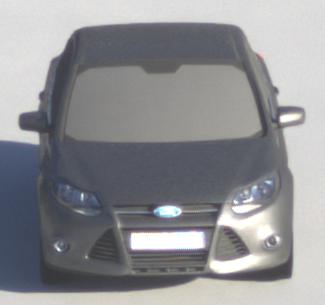
Make: Ford
Model: Focus 1.6 Ti-VCT
Detailed model: Focus (III)
Model produced from: 2011/09
Model produced until: 2014/09
Doors: 5
Color: gray
Road condition: dry road
Daytime: sunrise or sunset
Contrast: medium contrast